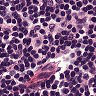
Metastatic tissue present: no